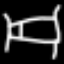
Label: bed